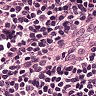
Metastatic tissue present: no